Question: I am a new developer and I'm having some trouble with VS2013. I have my code complete and working, but when I go to create the app package it blacks out the option shown in this picture.

It is a SIlverlight App so I can use the designer. The account link to VS2013 is a Dev account.
Any help?
EDIT: FIXED
Here's the answer from when I asked this on Reddit: <URL>
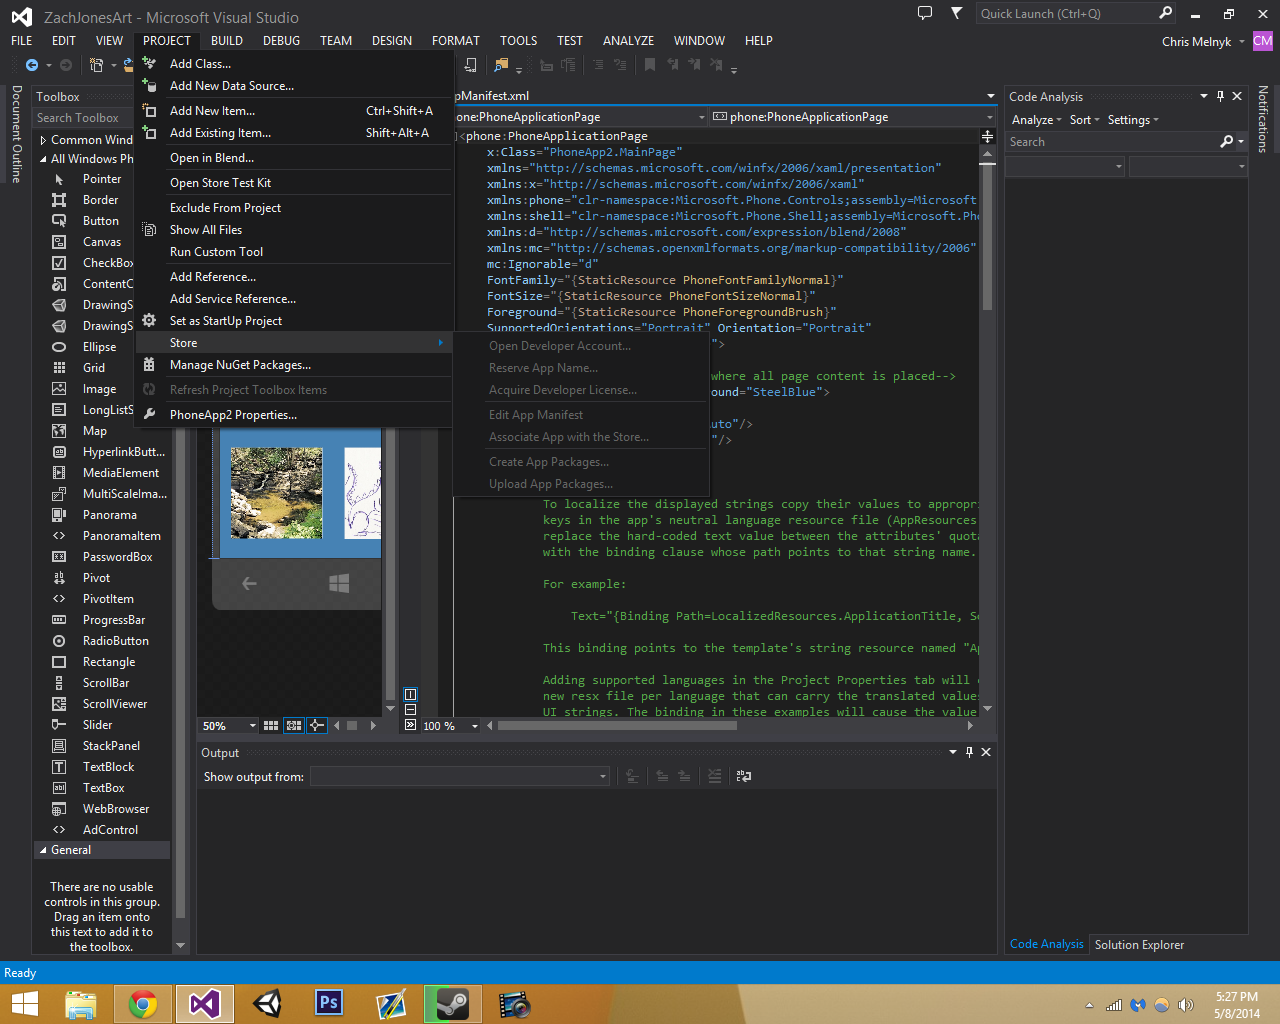
Answer: In case your <URL> dies, here's what it says:
"Just hit Build than navigate to your documents --> Visual Studio 20** --> Projects --> Your Project Name --> Bin -> (Release or Debug depending on what's selected) there you should find a XAP file. Now head to dev.windowsphone.com sign in and submit the XAP file on the submit page in the dashboard."
Clarify: The .XAP file is located in your project folder, depending on where you have saved it, not necessary in Documents.